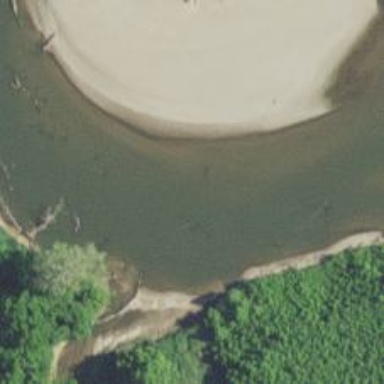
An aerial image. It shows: Beautiful river scene.